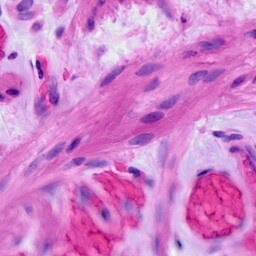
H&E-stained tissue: Ovarian